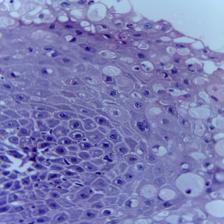
Diagnosis: Normal